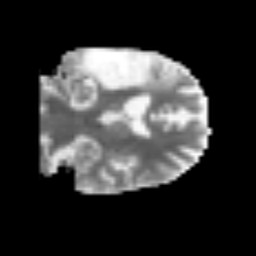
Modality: MD
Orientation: coronal
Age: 56
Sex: male
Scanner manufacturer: siemens
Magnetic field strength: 3 T
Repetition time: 3.2 s
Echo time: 0.081 s